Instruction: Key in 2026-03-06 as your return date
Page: home
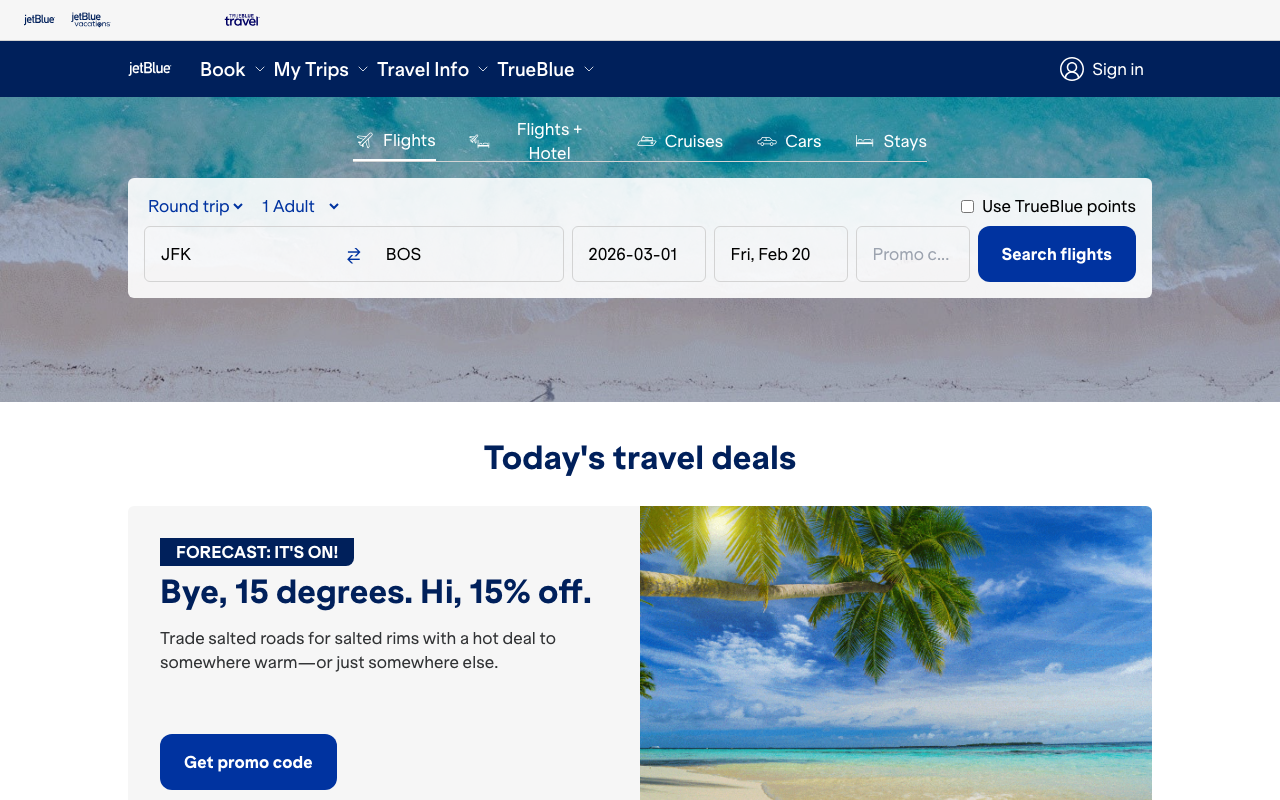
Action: type